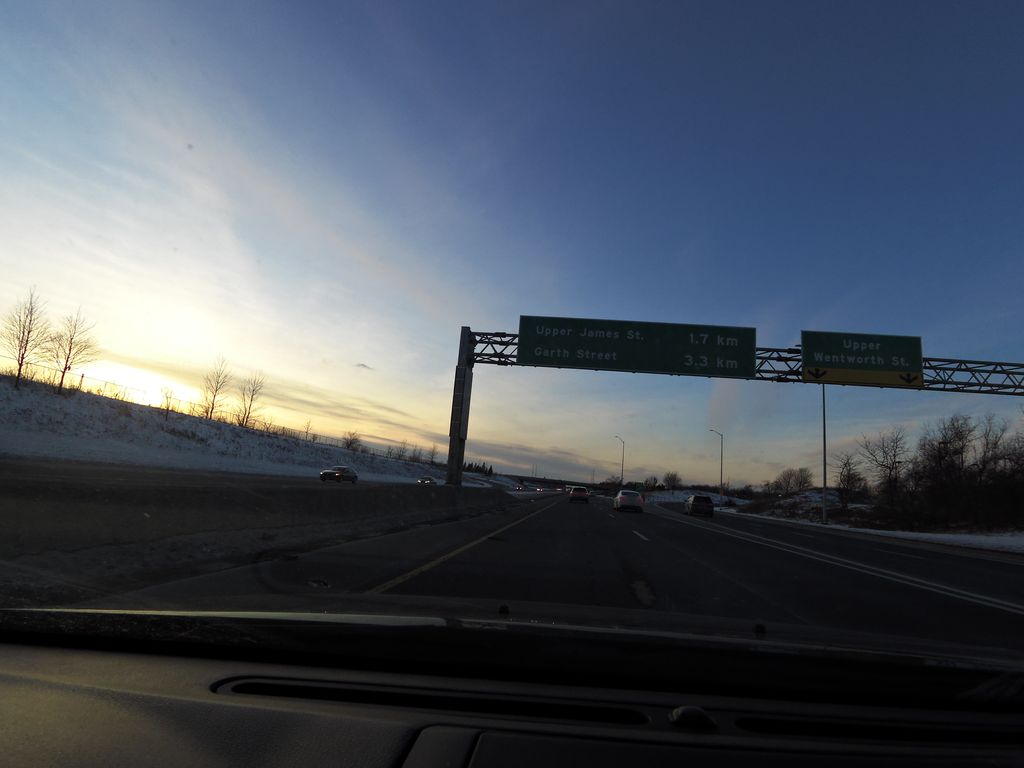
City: hamilton